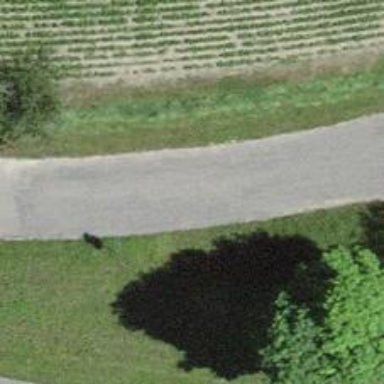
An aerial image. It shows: Unclassified road with asphalt surface.